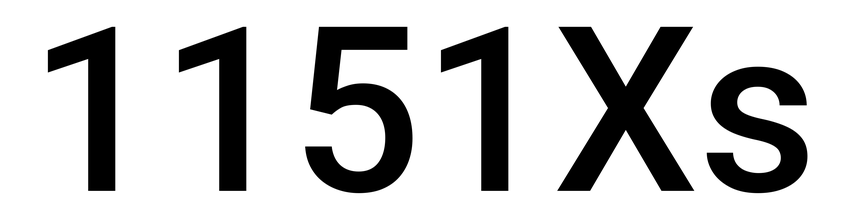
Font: Roboto_Medium